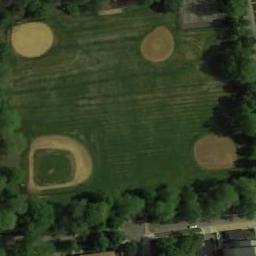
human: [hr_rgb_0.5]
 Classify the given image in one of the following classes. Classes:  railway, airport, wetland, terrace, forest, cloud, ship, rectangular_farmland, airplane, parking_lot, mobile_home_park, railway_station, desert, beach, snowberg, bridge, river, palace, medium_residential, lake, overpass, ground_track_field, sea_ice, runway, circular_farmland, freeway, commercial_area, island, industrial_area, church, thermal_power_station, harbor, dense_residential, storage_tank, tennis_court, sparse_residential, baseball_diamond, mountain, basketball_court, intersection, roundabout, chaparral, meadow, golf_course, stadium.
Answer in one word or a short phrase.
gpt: baseball_diamond